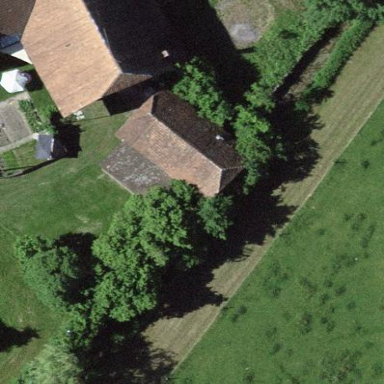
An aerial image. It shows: Rural barn.